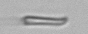
Label: fiber